Question: I have a matrix represented as a list of lists (but can easily change this representation if it would help). I will be updating this matrix as the program runs. I would like to have the matrix displayed on the screen in some standard way. So something like

I would like this display to update as the program runs.
For example,
'''
def updatematrix():
#Change some entries in the matrix
A = [[3,2,3],[1,2,1],[2,8,6]]
while(True):
updatematrix()
display(A) #This would ideally change the display in place.
'''
What is a good way of doing this? (In fact I will be changing entire columns and rows and will eventually want to make the changed row/column be in a different color.)
I am happy to use any free libraries that might be useful.
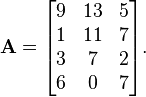
Answer: I'd suggeest using the curses library, which is part of the standard python libraries
<URL>
I've included a bit of a hacked together example
'''
import curses
import time
mywindow = curses.initscr()
matrix = [[3,2,3],[1,2,1],[2,8,6]]
def updateMatrix(m):
m[1][1] = m[1][1] * 2
return m
def getMarixString(m):
x = ''
for row in m:
x += ' '.join(str(item) for item in row)
x += "
"
return x
z = 10
while z > 1:
matrix = updateMatrix(matrix)
mywindow.addstr(0,0, getMarixString(matrix))
mywindow.refresh()
z -= 1
time.sleep(3)
curses.endwin()
quit()
'''